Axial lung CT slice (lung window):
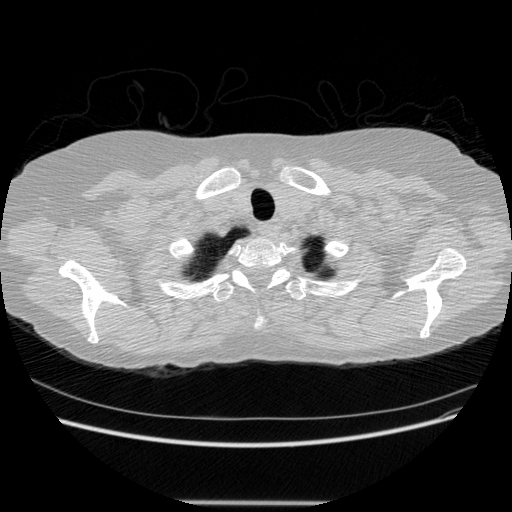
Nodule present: no